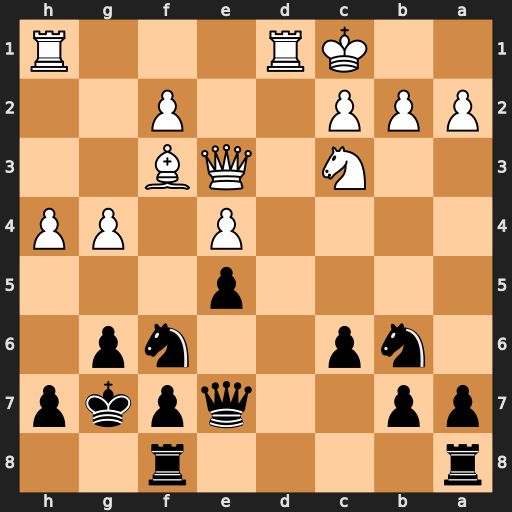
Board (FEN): r4r2/pp2qpkp/1np2np1/4p3/4P1PP/2N1QB2/PPP2P2/2KR3R
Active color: b
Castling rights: -
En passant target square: -
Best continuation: Nc4 Qe1 Qb4 Na4 Qxa4